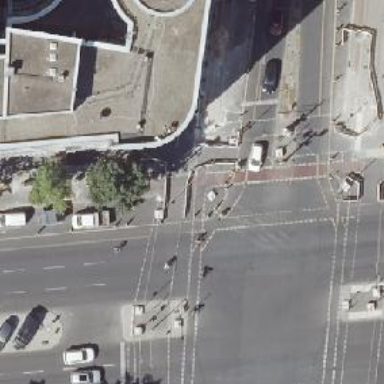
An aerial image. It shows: Asphalt cycleway with crossing equipped with traffic signals.